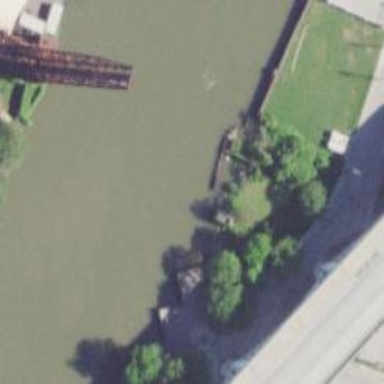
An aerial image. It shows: Abandoned railway crossing underneath bascule movable bridge.